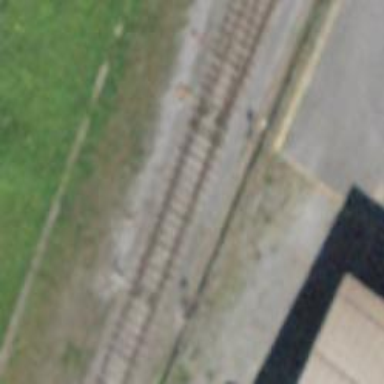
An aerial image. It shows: Railway switch.